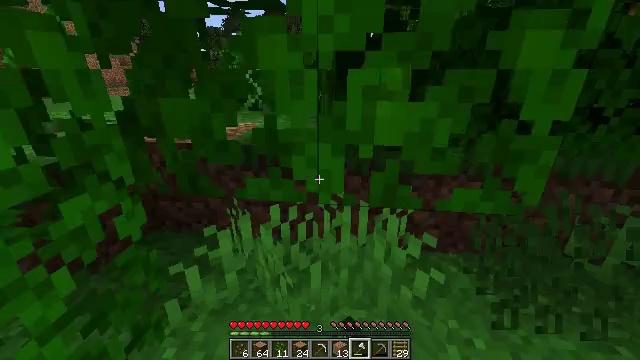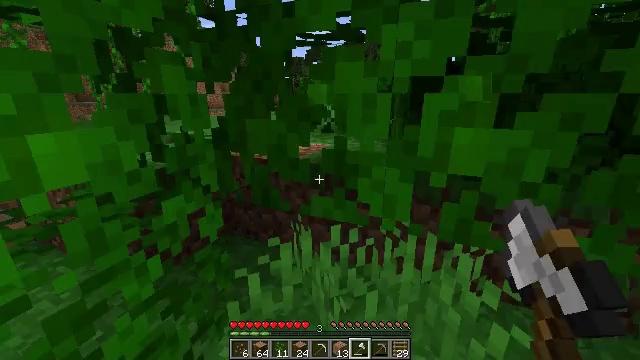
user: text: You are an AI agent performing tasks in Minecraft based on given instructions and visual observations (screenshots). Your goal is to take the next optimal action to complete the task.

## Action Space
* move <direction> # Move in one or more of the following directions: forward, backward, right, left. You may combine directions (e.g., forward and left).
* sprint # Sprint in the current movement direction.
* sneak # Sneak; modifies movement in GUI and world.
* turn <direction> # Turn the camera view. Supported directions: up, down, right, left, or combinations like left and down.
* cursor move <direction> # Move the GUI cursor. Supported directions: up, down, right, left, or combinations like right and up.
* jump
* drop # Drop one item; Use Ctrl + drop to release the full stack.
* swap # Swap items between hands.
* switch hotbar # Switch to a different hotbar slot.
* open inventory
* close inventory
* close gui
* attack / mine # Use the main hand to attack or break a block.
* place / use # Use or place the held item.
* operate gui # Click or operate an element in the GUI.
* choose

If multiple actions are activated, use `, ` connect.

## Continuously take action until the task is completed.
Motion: motion action
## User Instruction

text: Break the fern to clear the area.
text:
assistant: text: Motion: turn left and up, attack / mine
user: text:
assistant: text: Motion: attack / mine